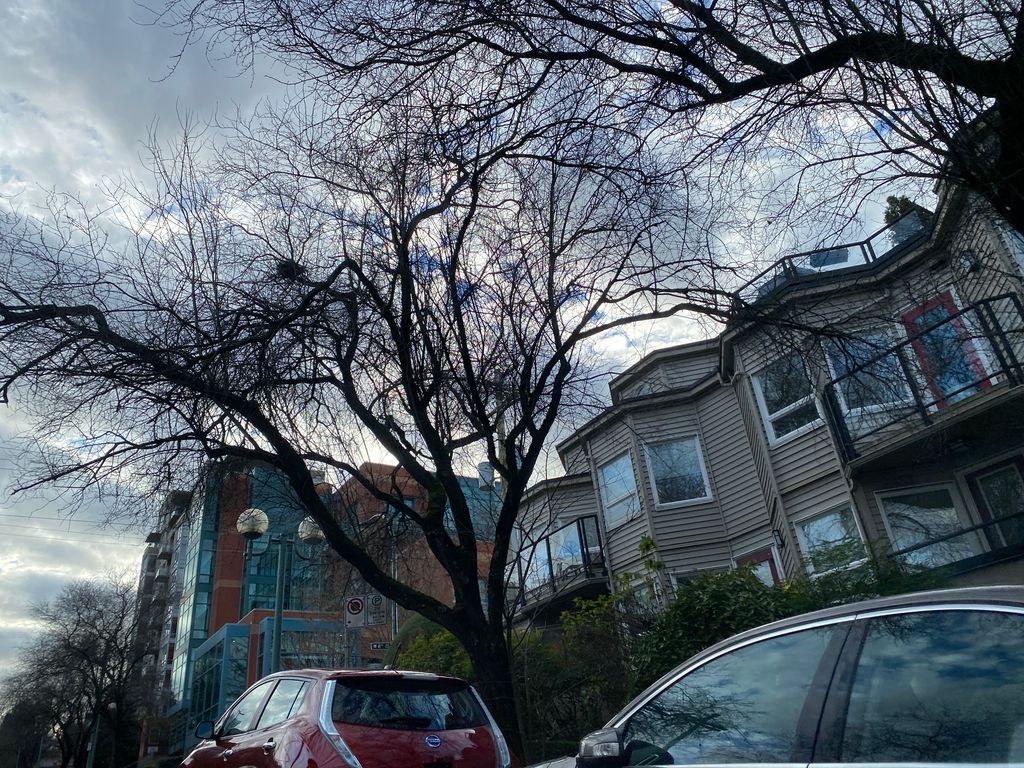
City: vancouver